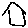
Label: house